Question: Hi I have a situation where I need to upload multiple files from a FileUpload controler and display them on the page.
This may be a stupid question because I have no experience in webforms what so ever , but I need to be able to maintain the files on the page without storing them in the database or on the server until the user actually presses the post button.
My experience is related more to ASP.NET MVC and WEB API.
Each time the user uploads a new file the file get's displayed on the page this is how the functionality looks:

When the use presses the button I should be able to have access to all the files so I can store them in the database and on the filesistem.
Because of the way the database was designed I can store the file on the database so I can keep track of it until the user writes something in the teaxtareaand posts the data.
The only thing that comes to mind is storing the files in Session , but a collegue suggested that I should store only the fileName in the session and store the file Content in bytes somewhere else.
I then tought of actualy getting the path of the file and to store it along side with the fileName in session but looking at the FileUpload object I do not seem to have access to the filePath.
My last ideea is to store the file contet in a hidden input but while debugging I realized that each time I upload a new file the Page_Load get's runed and from what litle I know about webforms that means a page refresh making it loose the hidden input's along with there data.
Can anyone suggesst a solution to this problem?
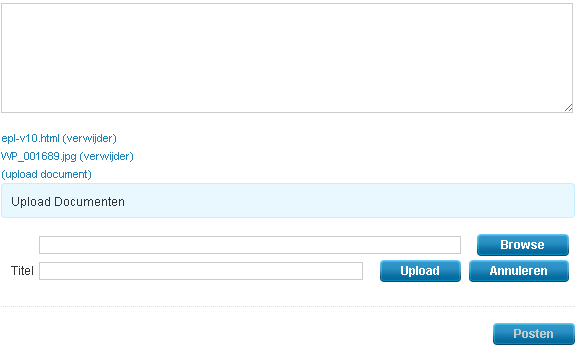
Answer: I would definitely store the files in session. Storing the files in a temporary folder with a GUID (since we want them to be unique) for a name and storing those names in session is a good idea. If you want to keep the original file names you can just append the GUID to the file name. You just need to remember to delete the files from the temp folder once you're done, and perhaps (for added safety) run a scheduled task that deletes unneeded files from the temp folder.